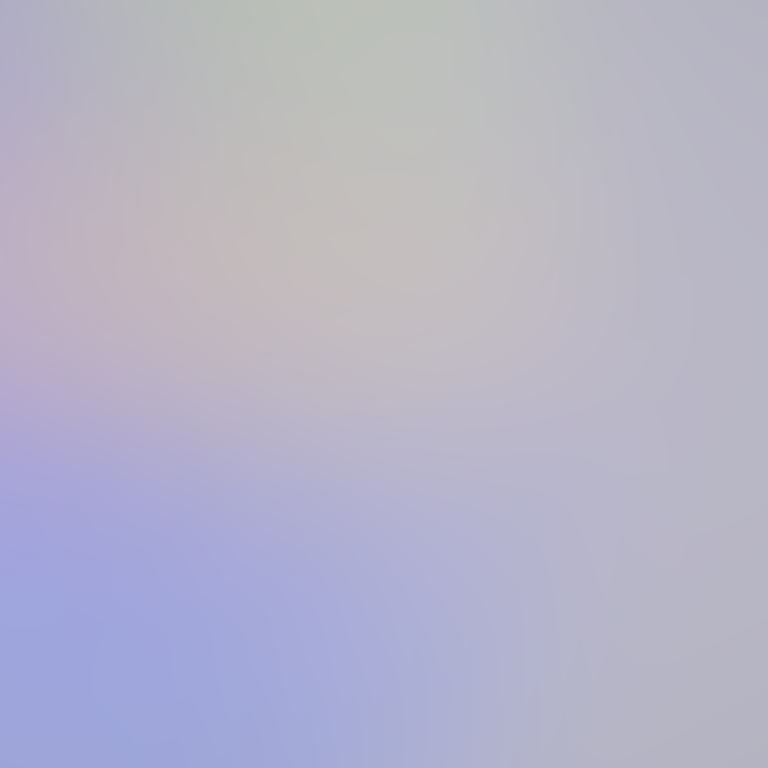
Abstract light effect, smooth gradient from soft lavender to pale mint, serene atmosphere, diffuse light, no room, no furniture, no objects.